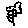
Label: flower